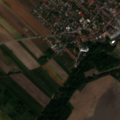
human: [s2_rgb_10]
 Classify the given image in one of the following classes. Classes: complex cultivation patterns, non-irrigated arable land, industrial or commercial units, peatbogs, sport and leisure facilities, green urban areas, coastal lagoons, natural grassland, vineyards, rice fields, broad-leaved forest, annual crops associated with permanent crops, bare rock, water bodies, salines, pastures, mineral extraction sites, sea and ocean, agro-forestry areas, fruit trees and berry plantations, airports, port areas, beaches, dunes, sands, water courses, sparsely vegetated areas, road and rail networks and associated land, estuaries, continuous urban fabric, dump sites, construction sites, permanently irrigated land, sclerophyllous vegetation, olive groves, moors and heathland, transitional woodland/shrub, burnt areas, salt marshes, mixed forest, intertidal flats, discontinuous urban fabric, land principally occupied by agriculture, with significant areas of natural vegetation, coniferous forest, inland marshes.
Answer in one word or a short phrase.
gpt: discontinuous urban fabric, non-irrigated arable land, land principally occupied by agriculture, with significant areas of natural vegetation, broad-leaved forest